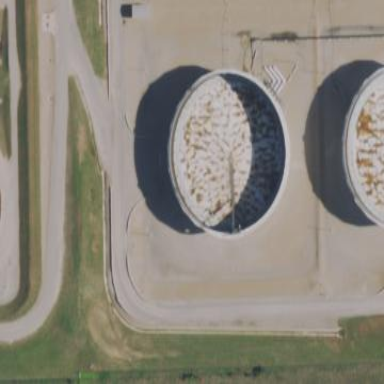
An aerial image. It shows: Storage tank created as man-made structure.